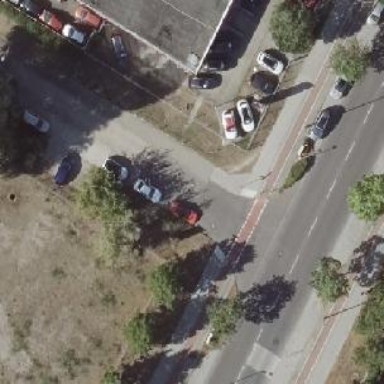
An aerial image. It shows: Road with "give way" sign.